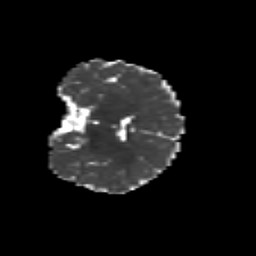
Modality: MD
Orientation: coronal
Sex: male
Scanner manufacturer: siemens
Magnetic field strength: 3 T
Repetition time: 5 s
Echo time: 0.071 s